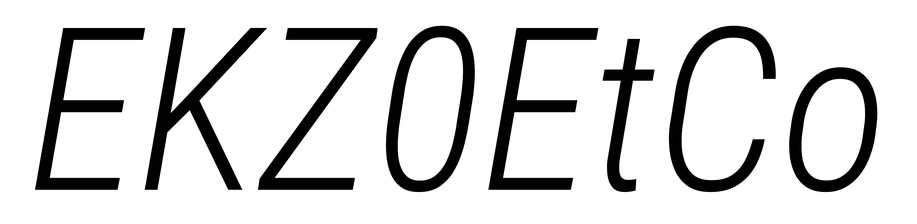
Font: Roboto-Italic_Condensed_Light_Italic